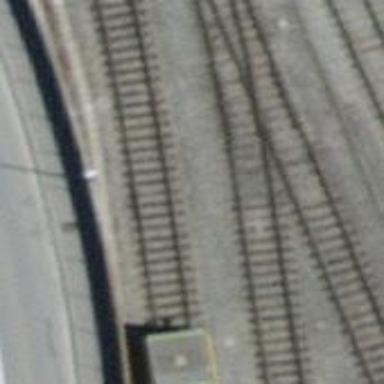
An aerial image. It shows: Railway yard with single rail track. The electrified track has contact line for power supply.